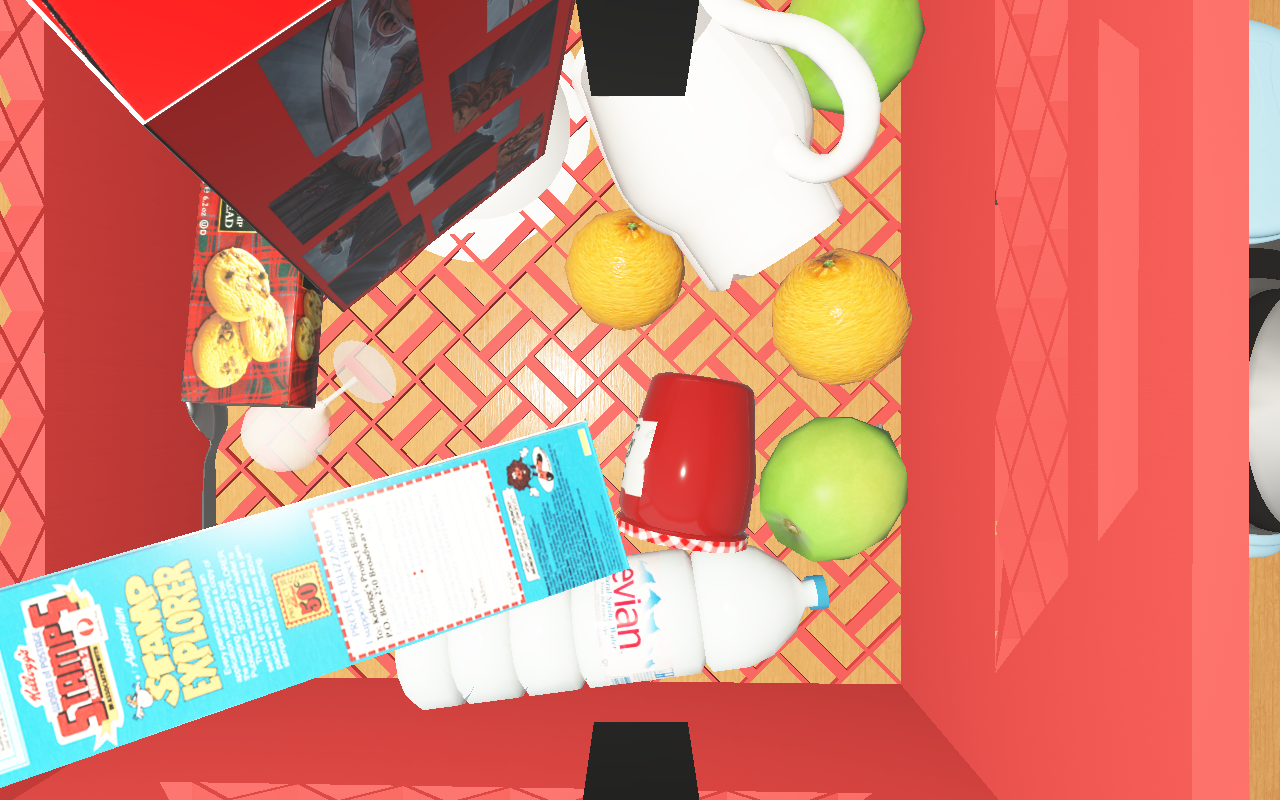
Objects in the scene:
carafe
water bottle
apple
orange
orange
spoon
plate
glass
wineglass
cereal box
biscuit box